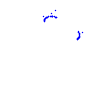
Particle: kaon